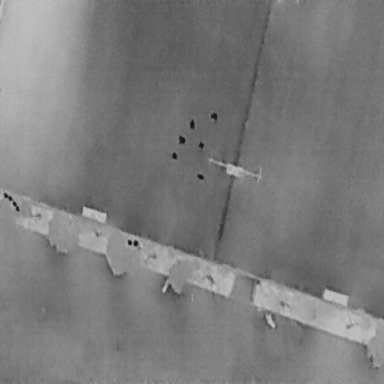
There are six Cars in the infrared image.